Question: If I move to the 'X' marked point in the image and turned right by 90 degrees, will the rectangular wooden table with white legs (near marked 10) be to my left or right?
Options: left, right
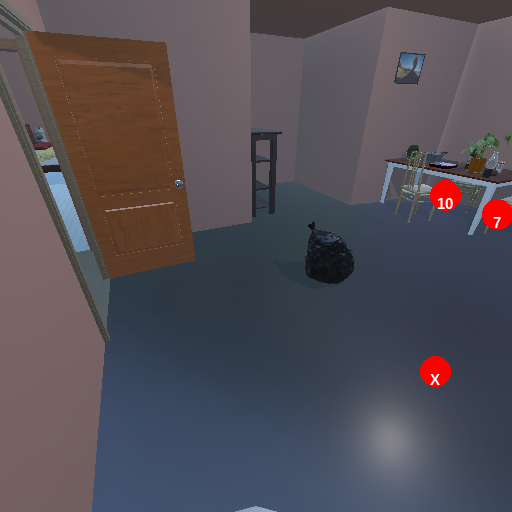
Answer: left